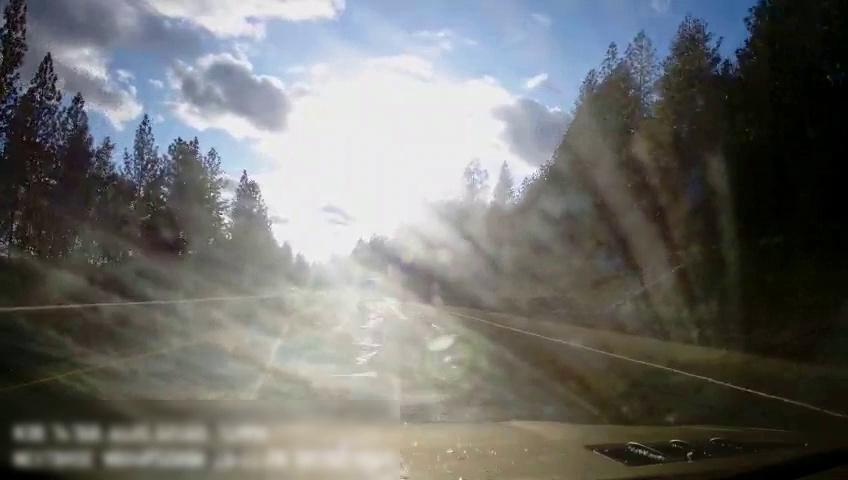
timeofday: Day
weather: Sunny
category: Drivable Space
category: Vehicles | Van
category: Lanes | Alternate Lane
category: Lanes | Current Lane
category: Lanes | Alternate Lane
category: Lanes | Current Lane